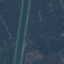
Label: River